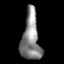
Tissue: lung
Cell type: T cells
Senescence score: 0.2347
Nuclear area (px): 861
Mean DAPI intensity: 137.862